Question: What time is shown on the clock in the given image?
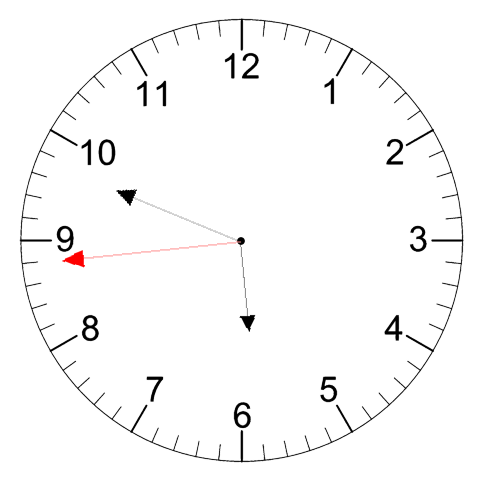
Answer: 05:48:44